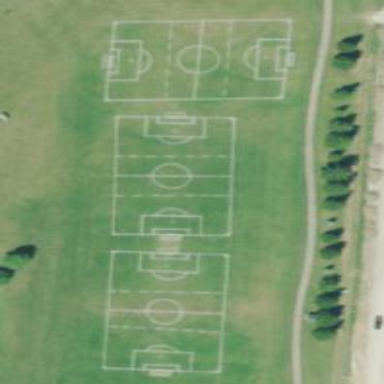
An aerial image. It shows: Soccer pitch for outdoor sports and leisure activities.